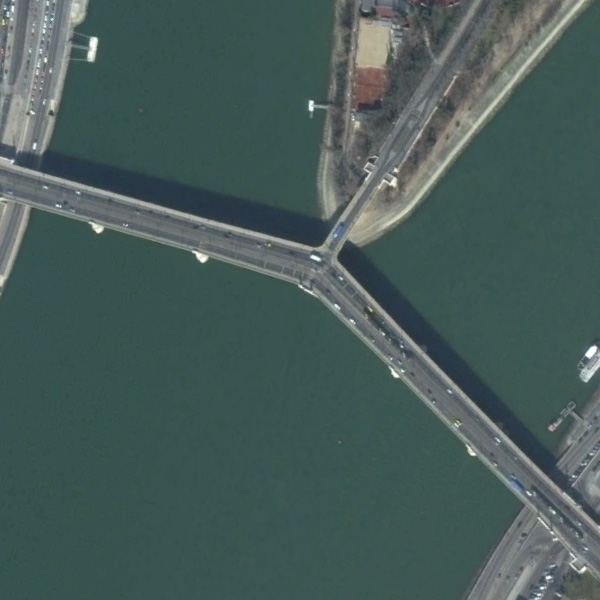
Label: Bridge